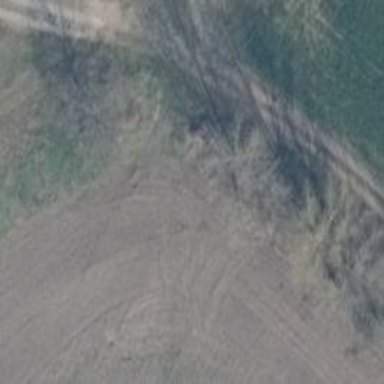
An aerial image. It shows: Row of trees in natural setting.